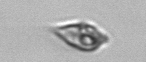
Label: Oxytoxum